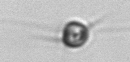
Label: Acanthoica_quattrospina